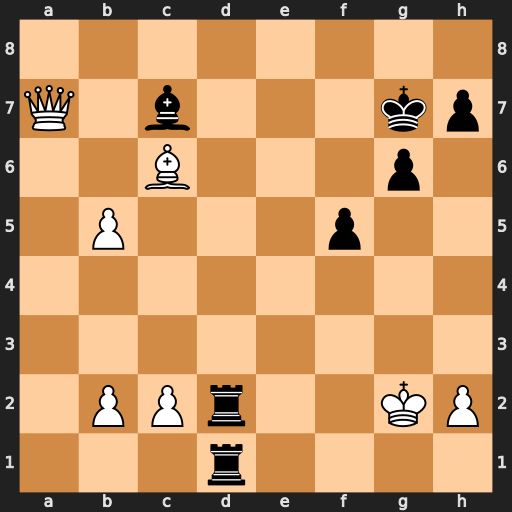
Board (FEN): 8/Q1b3kp/2B3p1/1P3p2/8/8/1PPr2KP/3r4
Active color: w
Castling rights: -
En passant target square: -
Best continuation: Kf3 Rxc2 Qxc7+ Kf6 Ke3